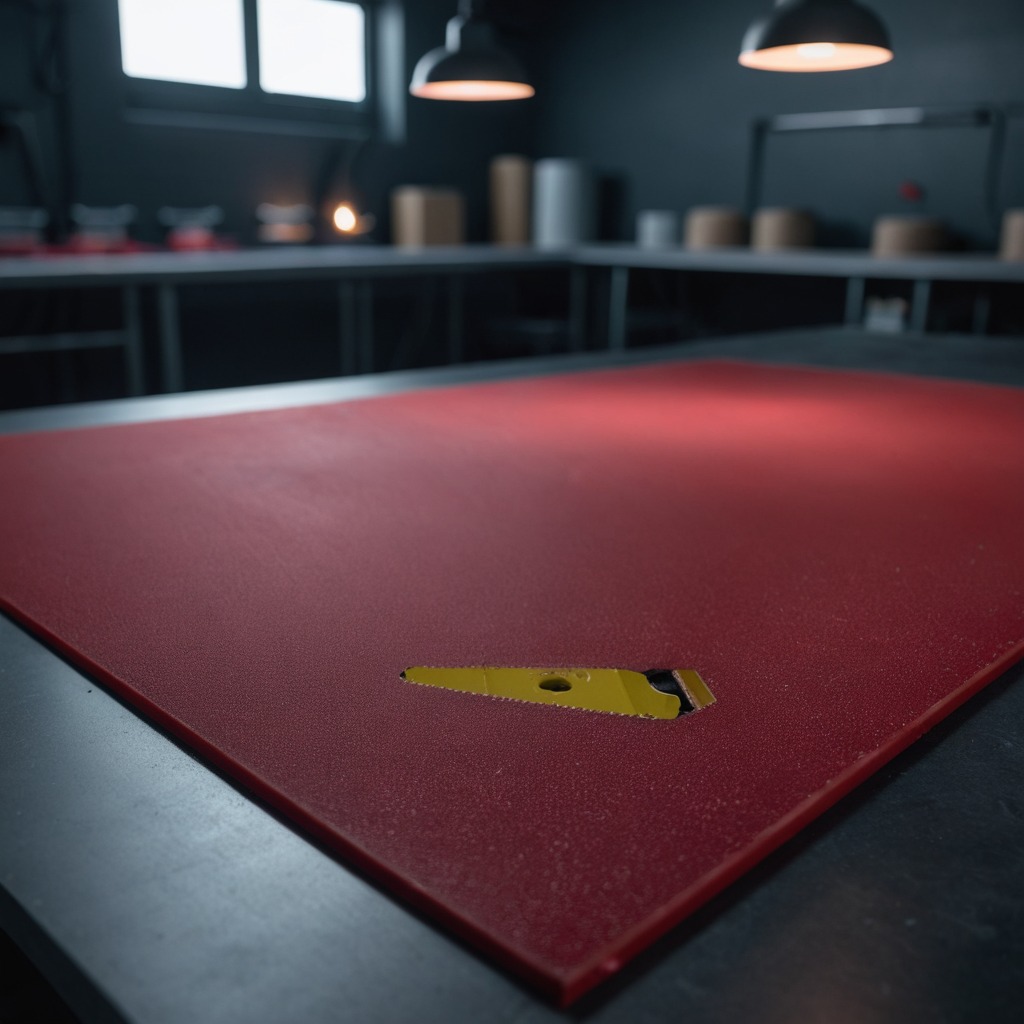
A metal saw lying on the clean granite tabletop.